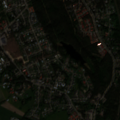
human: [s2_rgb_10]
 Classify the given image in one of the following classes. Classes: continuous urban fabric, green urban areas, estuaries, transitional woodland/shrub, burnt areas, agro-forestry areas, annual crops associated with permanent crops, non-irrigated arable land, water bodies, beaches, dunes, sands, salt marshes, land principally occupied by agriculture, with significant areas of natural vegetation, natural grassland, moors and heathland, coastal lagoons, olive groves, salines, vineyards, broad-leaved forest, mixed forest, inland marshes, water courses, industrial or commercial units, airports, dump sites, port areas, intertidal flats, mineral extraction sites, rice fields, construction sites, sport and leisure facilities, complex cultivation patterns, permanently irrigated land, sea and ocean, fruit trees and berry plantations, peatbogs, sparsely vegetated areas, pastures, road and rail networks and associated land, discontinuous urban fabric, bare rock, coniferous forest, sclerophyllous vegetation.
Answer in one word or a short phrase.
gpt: discontinuous urban fabric, green urban areas, non-irrigated arable land, mixed forest